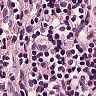
Metastatic tissue present: no